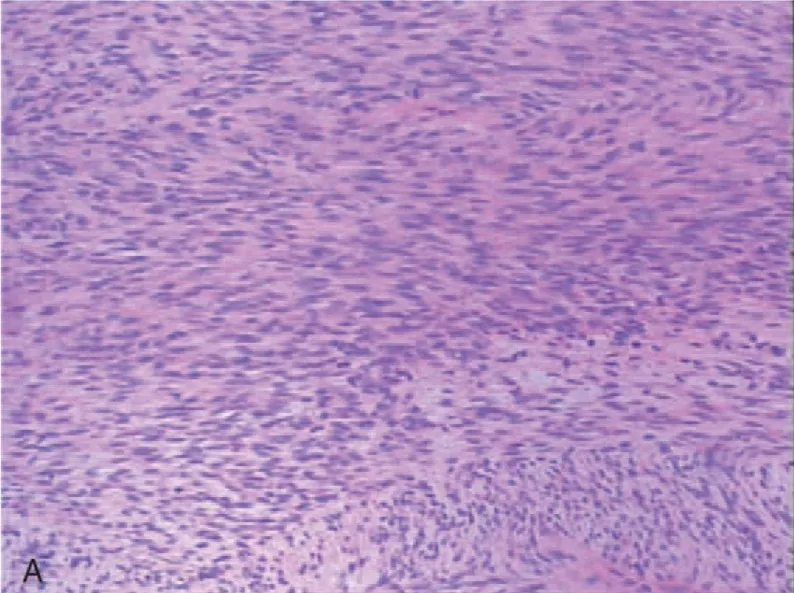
Histopathological findings of the tumor at the second recurrence in 2009. (A) Histologic evidence to support malignant transformation in solitary fibrous tumor of pelvic includes high cellularity with pleomorphism and increased mitosis, HE x 100. Immunohistochemical findings in 2009.
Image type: pathology (immunostaining)